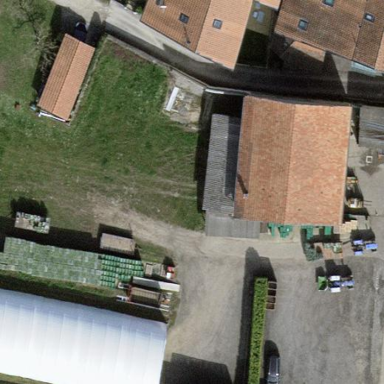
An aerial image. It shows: Farmyard area.